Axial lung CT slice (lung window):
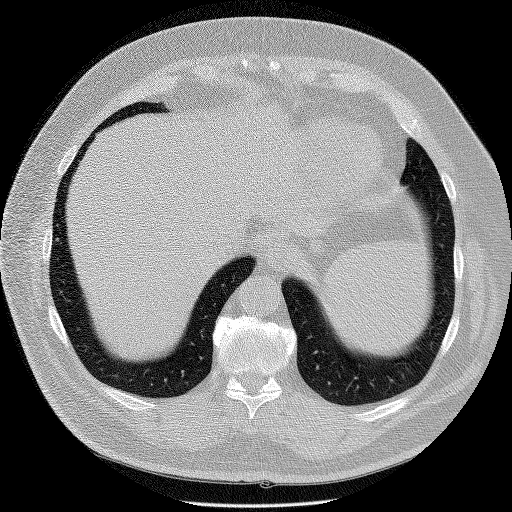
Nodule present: no